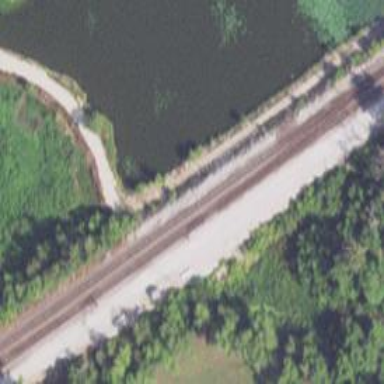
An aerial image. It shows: Railway crossover.